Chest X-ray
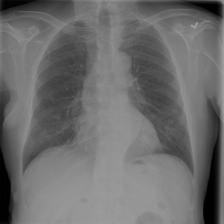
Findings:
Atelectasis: negative
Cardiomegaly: negative
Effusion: negative
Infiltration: negative
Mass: negative
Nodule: positive
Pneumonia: negative
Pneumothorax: negative
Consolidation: negative
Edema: negative
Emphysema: negative
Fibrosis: negative
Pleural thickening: negative
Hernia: negative